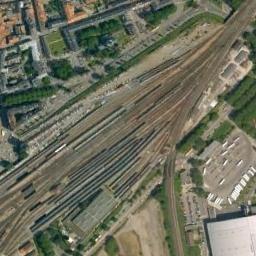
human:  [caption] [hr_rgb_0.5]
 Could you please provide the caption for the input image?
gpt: There are many buildings beside the railway station .

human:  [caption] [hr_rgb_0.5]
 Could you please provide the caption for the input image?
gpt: A well-equipped railway station in a crowded city .

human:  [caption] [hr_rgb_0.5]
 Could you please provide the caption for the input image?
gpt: The railway station is next to some buildings and trees .

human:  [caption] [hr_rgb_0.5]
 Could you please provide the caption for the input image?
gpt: The railway station has lots of railways and some trains .

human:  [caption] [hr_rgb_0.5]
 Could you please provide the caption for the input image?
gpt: There are some green trees and buildings near the railway station .